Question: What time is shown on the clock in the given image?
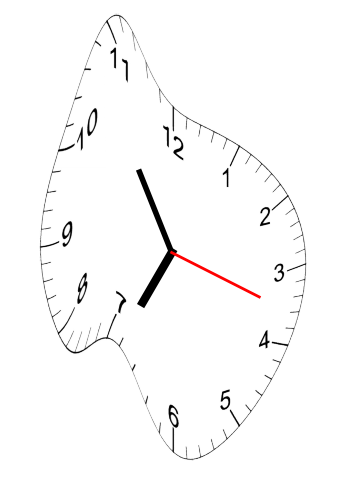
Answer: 06:54:18